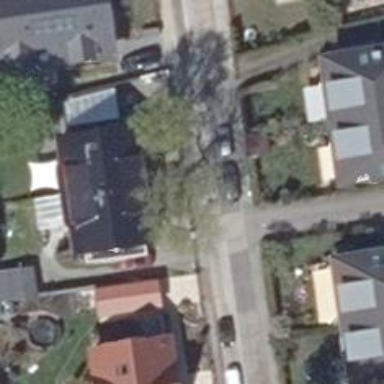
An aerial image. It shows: Residential road surfaced with concrete plates.